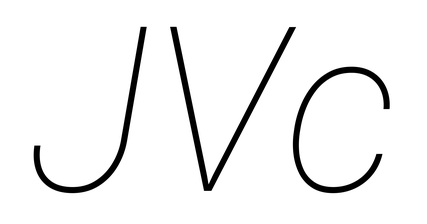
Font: Roboto-Italic_Thin_Italic